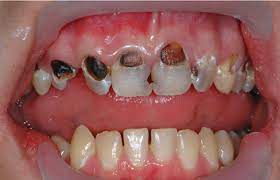
Condition: Caries